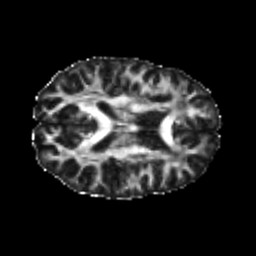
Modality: FA
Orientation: axial
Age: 25
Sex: female
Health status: healthy
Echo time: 0.074 s